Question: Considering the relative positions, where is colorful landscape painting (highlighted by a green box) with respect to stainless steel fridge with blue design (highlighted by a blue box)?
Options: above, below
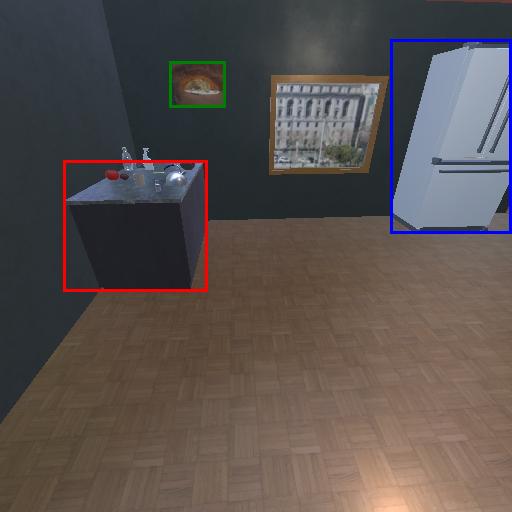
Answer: above